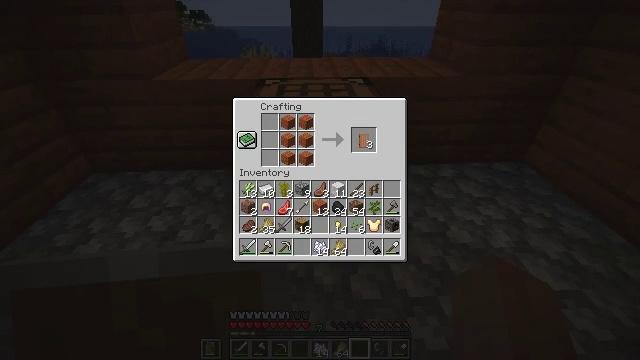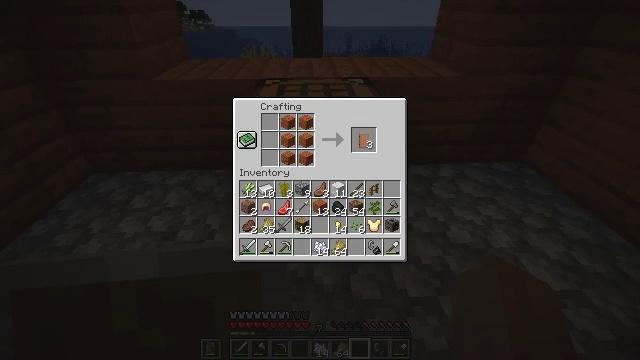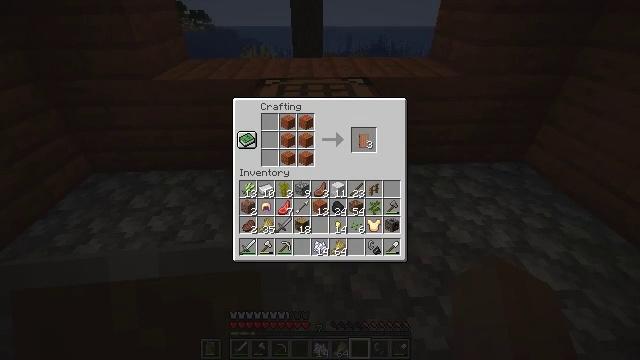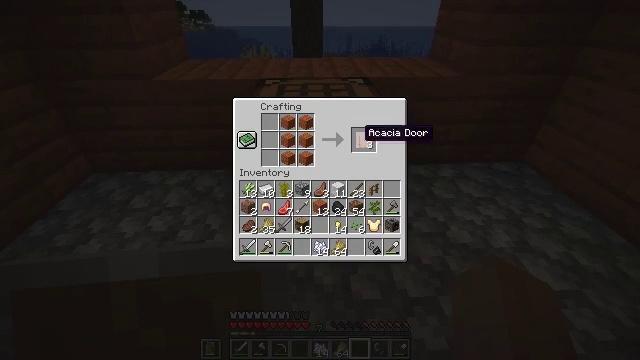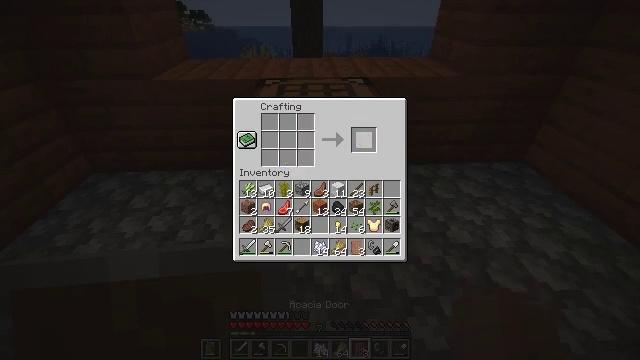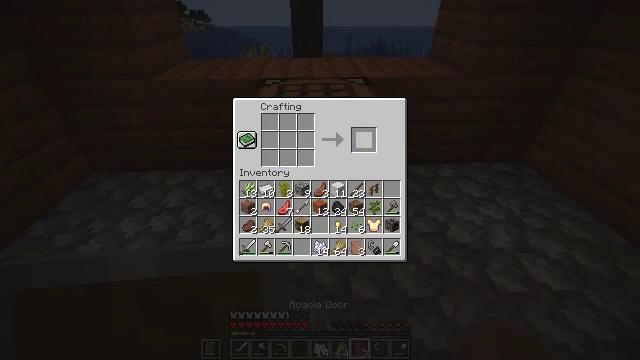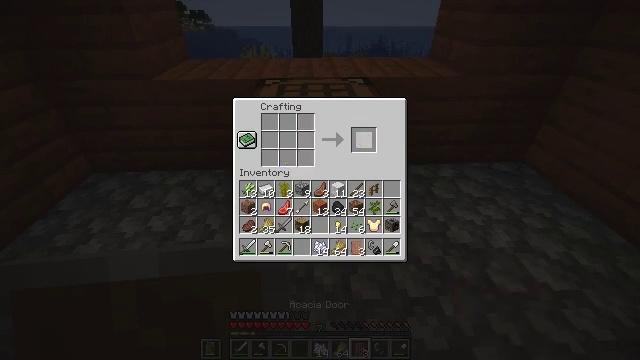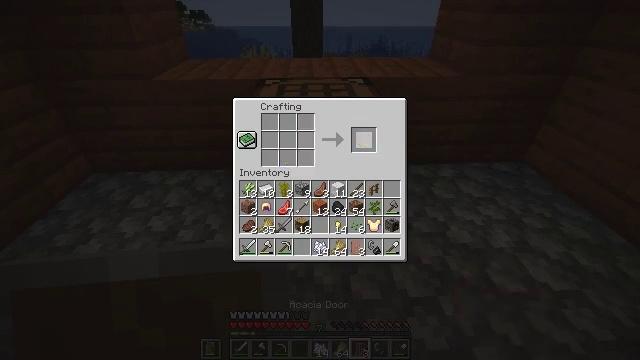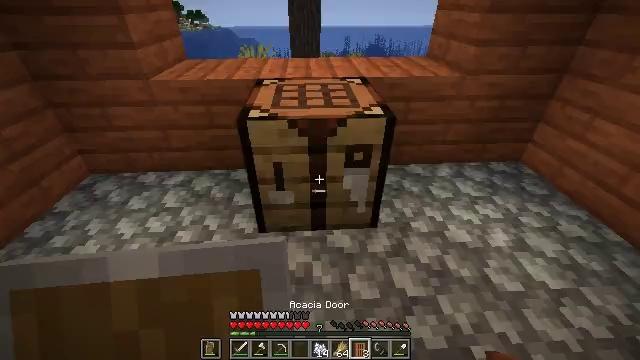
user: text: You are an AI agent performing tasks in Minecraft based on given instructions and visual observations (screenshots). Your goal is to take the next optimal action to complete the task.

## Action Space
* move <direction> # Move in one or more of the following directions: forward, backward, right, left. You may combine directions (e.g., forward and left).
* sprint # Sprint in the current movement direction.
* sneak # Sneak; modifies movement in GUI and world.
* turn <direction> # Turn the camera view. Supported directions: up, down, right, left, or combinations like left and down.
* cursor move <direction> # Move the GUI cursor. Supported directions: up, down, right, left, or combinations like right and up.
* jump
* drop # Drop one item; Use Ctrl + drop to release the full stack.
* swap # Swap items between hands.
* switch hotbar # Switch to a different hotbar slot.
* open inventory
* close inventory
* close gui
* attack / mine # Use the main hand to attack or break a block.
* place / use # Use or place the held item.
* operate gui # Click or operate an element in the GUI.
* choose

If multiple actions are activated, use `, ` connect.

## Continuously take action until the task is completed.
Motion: motion action
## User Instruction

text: Interact with the crafting table to make an acacia door.
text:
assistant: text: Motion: sneak
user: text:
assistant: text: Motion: sneak
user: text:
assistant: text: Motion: sneak
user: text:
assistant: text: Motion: sneak, operate gui
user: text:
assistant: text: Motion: sneak, operate gui
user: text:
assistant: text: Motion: sneak
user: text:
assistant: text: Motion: sneak
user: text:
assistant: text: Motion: sneak
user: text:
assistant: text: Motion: sneak, close gui